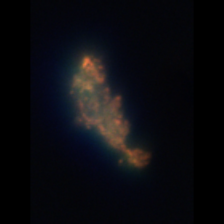
Taxon: Unknown_detritus
Group: Unknown